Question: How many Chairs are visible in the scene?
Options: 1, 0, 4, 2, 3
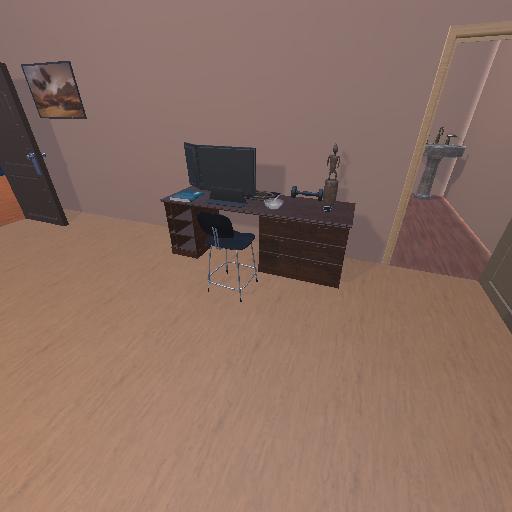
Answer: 1